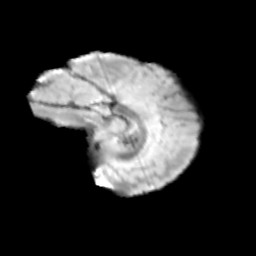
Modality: T2w
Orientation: sagittal
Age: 9
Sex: male
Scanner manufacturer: siemens
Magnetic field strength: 3 T
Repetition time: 3.8 s
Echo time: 0.07 s